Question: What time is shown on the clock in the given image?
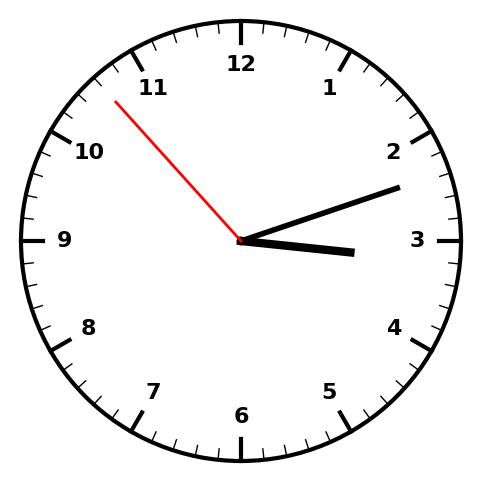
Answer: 03:11:53